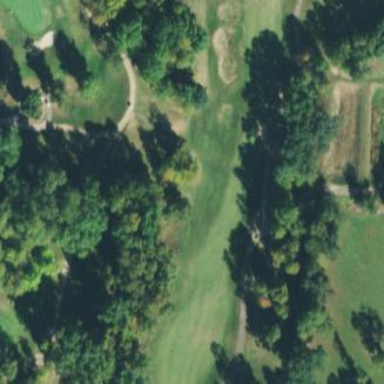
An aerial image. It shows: Grassy area designated as golf fairway.